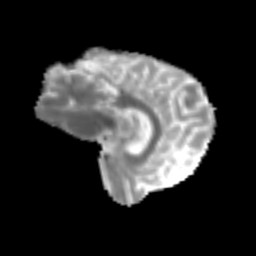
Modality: MD
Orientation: sagittal
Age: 55
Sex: male
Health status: ill
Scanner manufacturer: siemens
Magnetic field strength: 3 T
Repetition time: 8.7 s
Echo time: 0.11 s